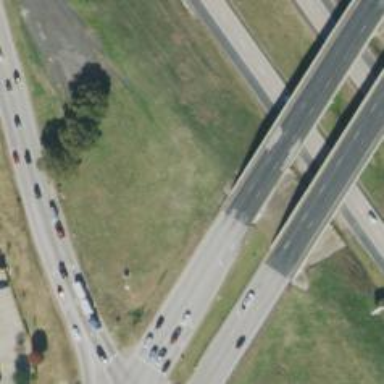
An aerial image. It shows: Primary highway with bridge.